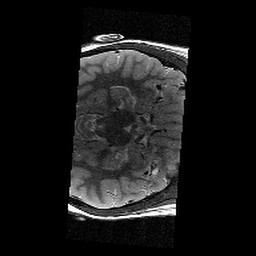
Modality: T2w
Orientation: axial
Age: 13
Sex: female
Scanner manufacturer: siemens
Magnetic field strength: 3 T
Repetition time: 9.23 s
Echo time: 0.067 s